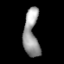
Tissue: lung
Cell type: Endothelial cells
Senescence score: 0.5556
Nuclear area (px): 687
Mean DAPI intensity: 155.524